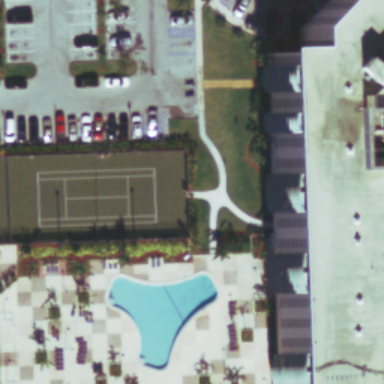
A small tennis court with some plants and a swimming pool beside .